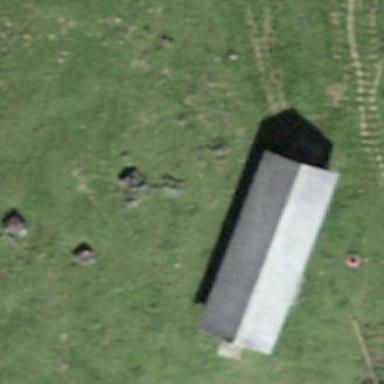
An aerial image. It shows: Shed building.